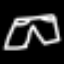
Label: pants